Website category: sports
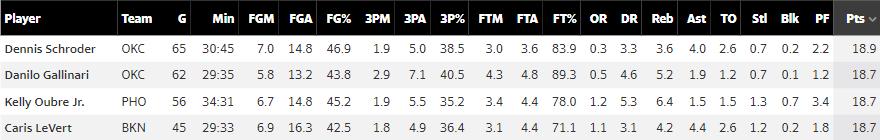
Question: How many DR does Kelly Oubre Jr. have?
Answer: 5.3

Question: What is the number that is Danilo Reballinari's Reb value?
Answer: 5.2

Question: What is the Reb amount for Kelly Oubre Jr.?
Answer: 6.4

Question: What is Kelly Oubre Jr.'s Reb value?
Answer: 6.4

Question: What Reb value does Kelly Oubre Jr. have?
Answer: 6.4

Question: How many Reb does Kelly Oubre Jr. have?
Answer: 6.4

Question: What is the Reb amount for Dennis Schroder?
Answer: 3.6

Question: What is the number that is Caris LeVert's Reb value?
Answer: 4.2

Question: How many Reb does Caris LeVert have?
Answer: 4.2

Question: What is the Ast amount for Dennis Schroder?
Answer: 4.0

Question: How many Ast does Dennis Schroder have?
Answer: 4.0

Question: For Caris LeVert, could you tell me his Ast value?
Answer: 4.4

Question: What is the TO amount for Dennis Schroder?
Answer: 2.6

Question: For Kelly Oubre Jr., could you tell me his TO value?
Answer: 1.5

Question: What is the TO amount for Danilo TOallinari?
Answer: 1.2

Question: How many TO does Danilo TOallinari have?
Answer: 1.2

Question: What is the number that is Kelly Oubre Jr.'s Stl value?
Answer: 1.3

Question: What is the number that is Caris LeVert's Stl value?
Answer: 1.2

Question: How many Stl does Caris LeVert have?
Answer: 1.2

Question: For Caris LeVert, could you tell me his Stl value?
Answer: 1.2

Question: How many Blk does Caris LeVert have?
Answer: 0.2

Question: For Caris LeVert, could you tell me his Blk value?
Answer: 0.2

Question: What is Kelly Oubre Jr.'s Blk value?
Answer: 0.7

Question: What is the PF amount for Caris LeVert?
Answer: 1.8

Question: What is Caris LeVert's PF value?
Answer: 1.8

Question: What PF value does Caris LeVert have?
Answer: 1.8

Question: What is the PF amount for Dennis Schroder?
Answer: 2.2

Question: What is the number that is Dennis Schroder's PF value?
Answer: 2.2

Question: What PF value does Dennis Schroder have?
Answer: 2.2

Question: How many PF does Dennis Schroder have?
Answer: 2.2

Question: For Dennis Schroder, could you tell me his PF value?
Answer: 2.2

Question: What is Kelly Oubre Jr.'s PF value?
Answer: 3.4

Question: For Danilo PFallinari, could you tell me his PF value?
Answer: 1.2

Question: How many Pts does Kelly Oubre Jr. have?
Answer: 18.7

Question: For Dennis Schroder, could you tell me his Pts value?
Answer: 18.9